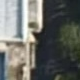
Vehicle type: Motorcycle